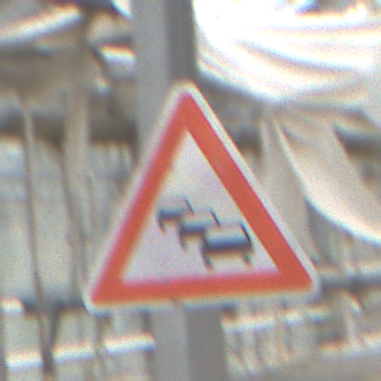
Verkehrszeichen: Stau
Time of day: Midday
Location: Roofed (Special)
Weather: Overcast
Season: NotSpecified
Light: Natural